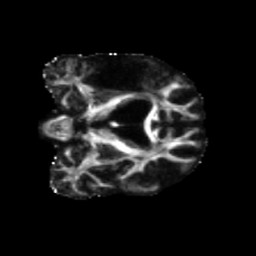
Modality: FA
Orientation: coronal
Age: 55
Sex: male
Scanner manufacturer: siemens
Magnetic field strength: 3 T
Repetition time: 5.47 s
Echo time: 0.0854 s